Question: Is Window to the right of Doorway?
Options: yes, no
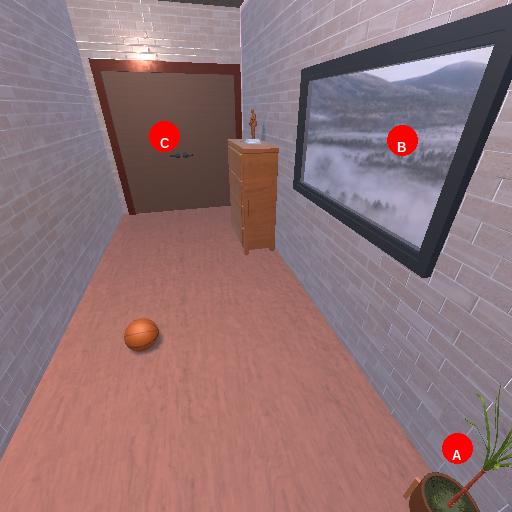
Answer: yes